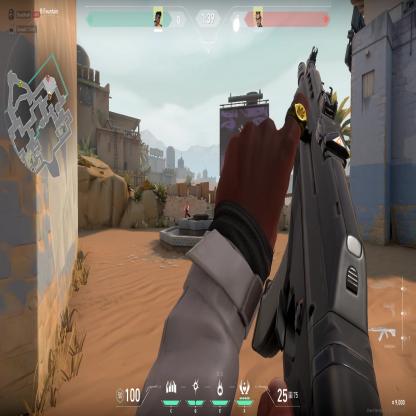
Label: enemy